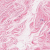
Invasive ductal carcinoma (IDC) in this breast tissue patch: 0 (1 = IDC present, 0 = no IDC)